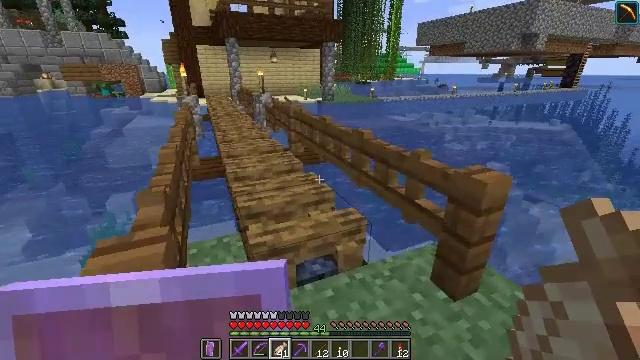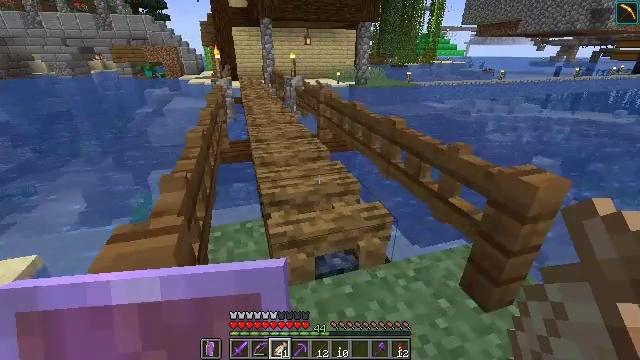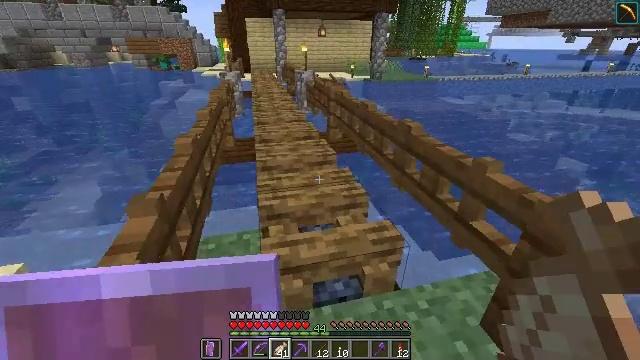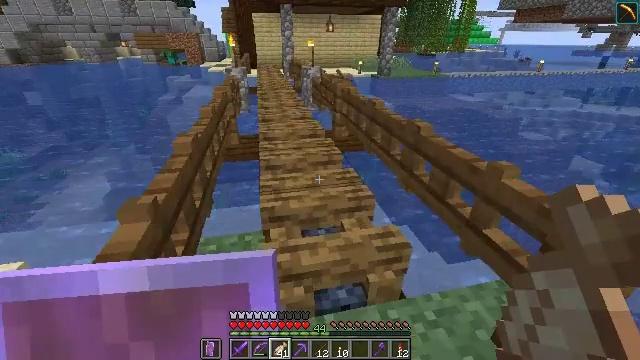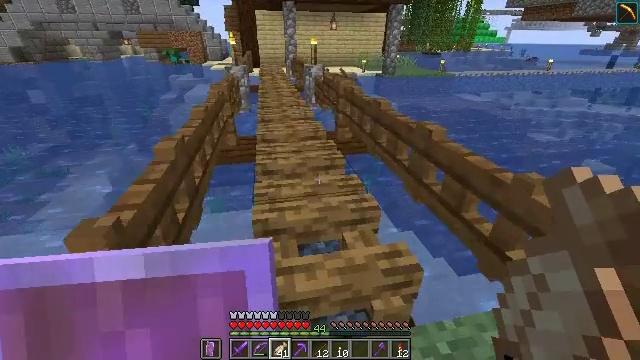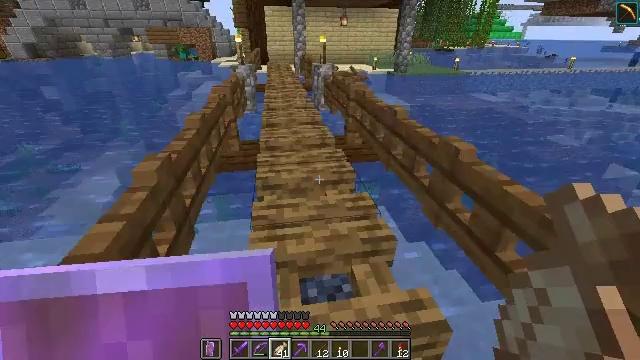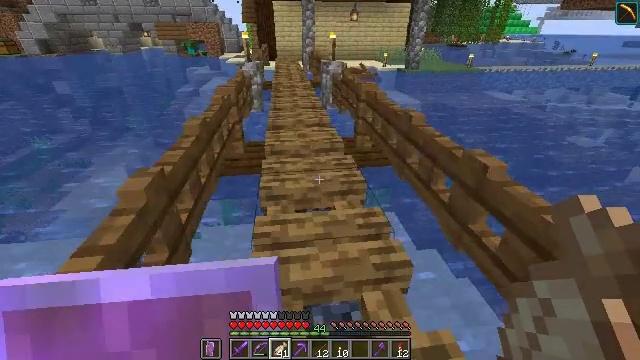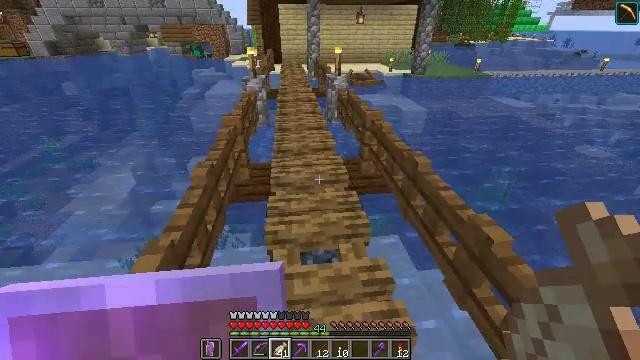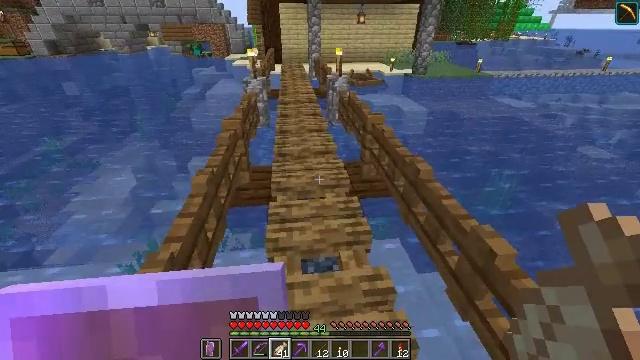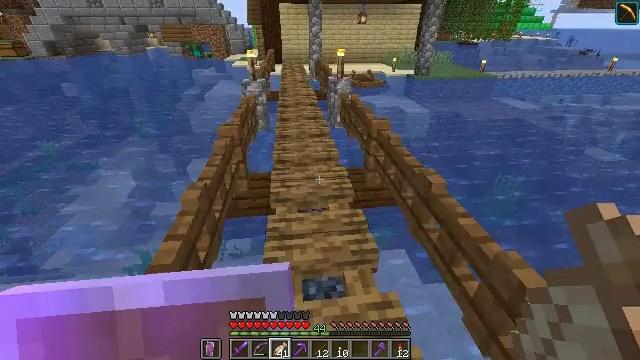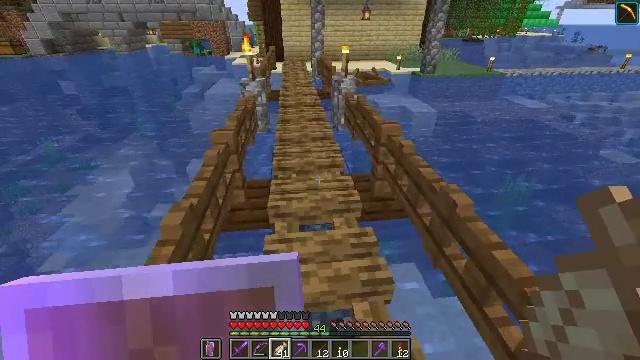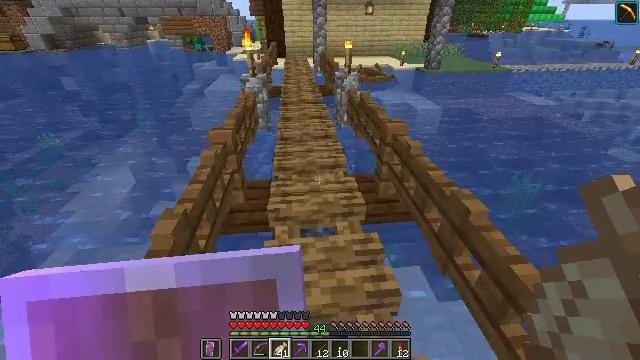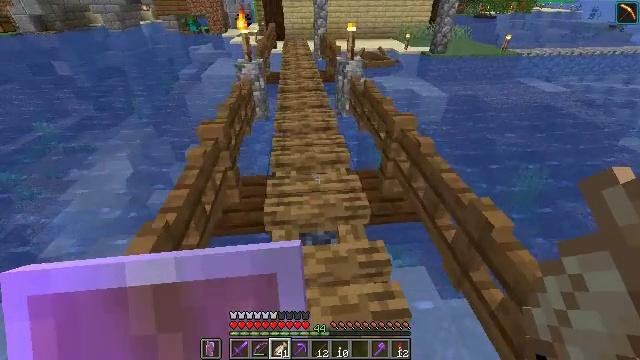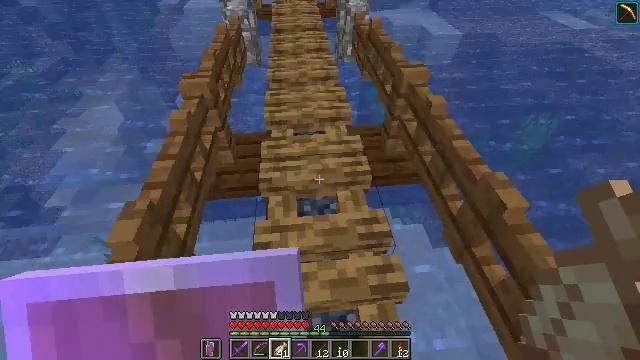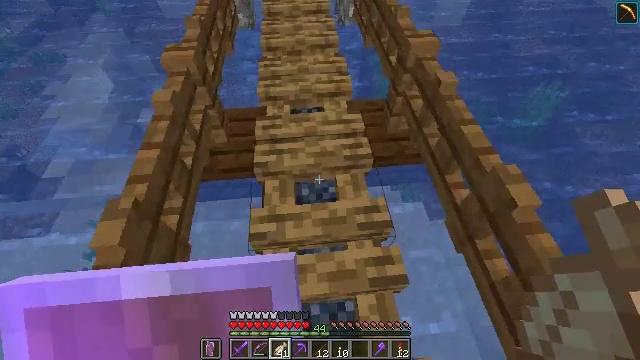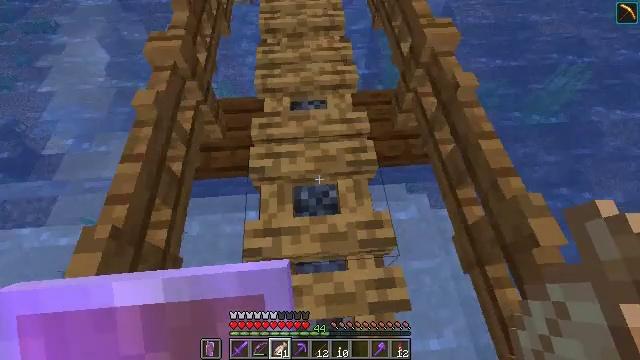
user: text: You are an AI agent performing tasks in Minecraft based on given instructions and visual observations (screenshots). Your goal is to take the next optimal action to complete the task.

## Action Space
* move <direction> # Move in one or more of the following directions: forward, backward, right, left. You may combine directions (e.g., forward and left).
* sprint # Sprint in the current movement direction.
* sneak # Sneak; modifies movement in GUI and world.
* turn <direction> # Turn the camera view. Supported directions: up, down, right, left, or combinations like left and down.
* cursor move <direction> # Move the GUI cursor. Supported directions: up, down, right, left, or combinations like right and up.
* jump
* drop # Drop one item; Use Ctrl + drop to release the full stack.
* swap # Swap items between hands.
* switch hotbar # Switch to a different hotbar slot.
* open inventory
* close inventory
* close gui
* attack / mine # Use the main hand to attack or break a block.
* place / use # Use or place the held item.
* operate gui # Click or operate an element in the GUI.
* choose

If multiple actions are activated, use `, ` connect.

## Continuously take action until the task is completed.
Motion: motion action
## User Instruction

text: Craft a stonecutter.
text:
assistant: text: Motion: move forward, turn left and down
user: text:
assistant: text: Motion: move forward, turn left and down
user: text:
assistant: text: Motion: move forward, turn left
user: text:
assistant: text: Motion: move forward
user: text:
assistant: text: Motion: move forward, turn left
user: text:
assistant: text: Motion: move forward, turn left
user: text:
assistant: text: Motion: move forward, turn left
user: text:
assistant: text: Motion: move forward
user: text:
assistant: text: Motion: move forward
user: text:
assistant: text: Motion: move forward
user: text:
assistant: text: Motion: move forward
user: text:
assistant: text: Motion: move forward, turn down
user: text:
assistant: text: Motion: move forward, turn down
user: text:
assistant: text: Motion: move forward, turn down
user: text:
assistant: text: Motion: move forward, turn left and down
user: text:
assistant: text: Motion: move forward, turn left and down
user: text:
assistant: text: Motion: move forward, turn left and down
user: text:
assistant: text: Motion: move forward, turn left and down
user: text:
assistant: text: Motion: move forward
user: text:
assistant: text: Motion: move forward
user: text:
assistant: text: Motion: move forward
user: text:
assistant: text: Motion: move forward
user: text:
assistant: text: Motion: move forward
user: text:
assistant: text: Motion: move forward
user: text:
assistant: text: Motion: move forward
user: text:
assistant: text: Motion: move forward
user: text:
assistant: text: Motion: move forward
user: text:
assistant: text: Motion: move forward
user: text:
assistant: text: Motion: move forward
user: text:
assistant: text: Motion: move forward